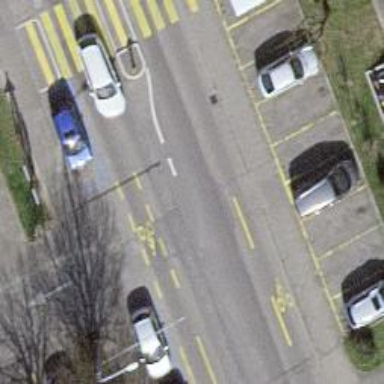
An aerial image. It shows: Tertiary road with cycle lane and trolley wires in place.